Question: The User class is defined as below
'''
@PersistenceCapable(detachable="true")
public class User {
@PrimaryKey
@Persistent
private String email;
@Persistent
private String firstname;
@Persistent
private String lastname;
'''
In PROD, I added a user with email="david12@gmail.com", firstname=something, lastname=something via JDO. Then in Datastore Viewer, . My program cannot find user with key = "david12@gmail.com". It can in my DEV PC though where there is never "Name=".
It works well in my DEV PC.
'''
public static User getUser(String email){
PersistenceManager pm = PMF.get().getPersistenceManager();
User user, detached = null;
try {
user = pm.getObjectById(User.class,
email);
// If you're using transactions, you can call
// pm.setDetachAllOnCommit(true) before committing to automatically
// detach all objects without calls to detachCopy or detachCopyAll.
detached = pm.detachCopy(user);
}
catch(Exception e){
e.printStackTrace();
}
finally {
pm.close();
}
return detached;
}
'''

![enter image description here][2]
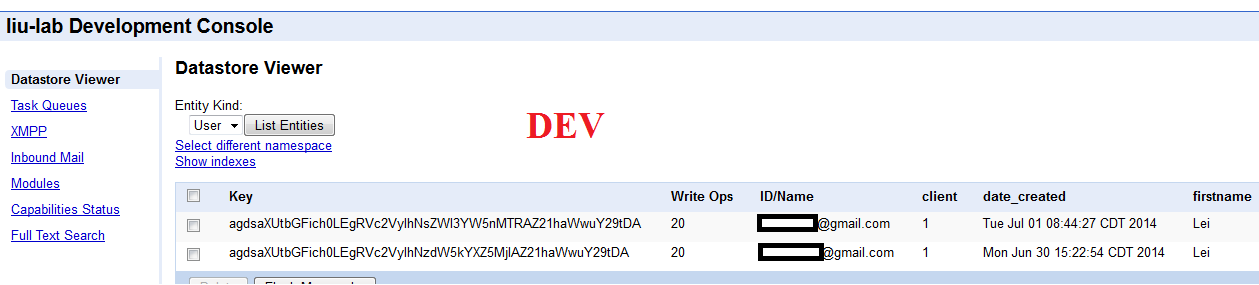
Answer: Since the id can be either an auto-generated number or a custom string, "name=" is there to make it clear the id is a string (otherwise you would get a "id=").
As for not finding the user, the problem must be in how the query is made, so we would need more insight into your code to figure it out.